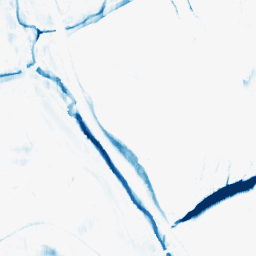
Category: morphological
Decomposition family: morphological_rect
Decomposition parameters: operation: closing
width: 5
height: 20
Upsampling method: lanczos
Upsampling parameters: scale: 4
Upsampling scale: 4